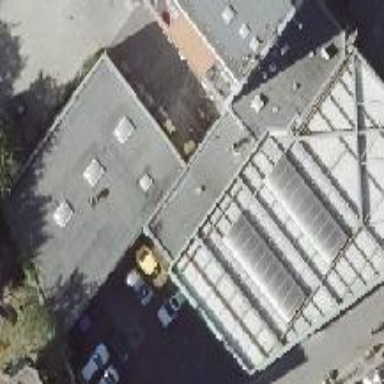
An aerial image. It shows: Building with flat roof.